Question: I display a chart but it hasn't data, it's just empty.
Normally it should retrieve data and display.
In aspx page, it works well but with html I have this.
Javascript Call :
'''
<script type="text/javascript">
$(function () {
$('table').visualize({ type: 'line' });
});
</script>
'''

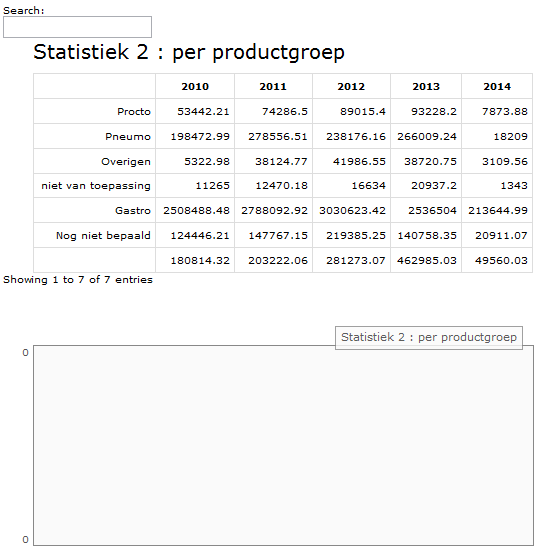
Answer: I solved the problem, it was a stupid mistake, I loaded my chart before completing my DataTables.
So my chart was based on an empty DataTables.
I placed this code
> $('table').visualize({ type: 'line' });
after completing my DataTables and it works.